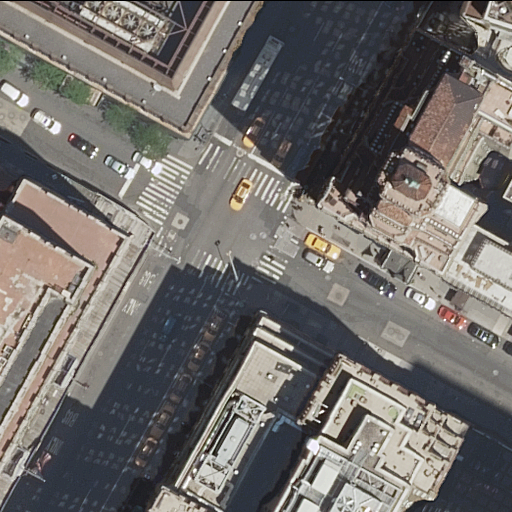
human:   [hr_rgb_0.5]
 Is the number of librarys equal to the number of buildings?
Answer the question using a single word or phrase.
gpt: no

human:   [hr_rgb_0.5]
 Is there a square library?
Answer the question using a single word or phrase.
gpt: no

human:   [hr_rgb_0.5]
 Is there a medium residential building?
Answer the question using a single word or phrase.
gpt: yes

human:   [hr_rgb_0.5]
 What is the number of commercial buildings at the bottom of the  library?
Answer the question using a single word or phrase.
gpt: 0

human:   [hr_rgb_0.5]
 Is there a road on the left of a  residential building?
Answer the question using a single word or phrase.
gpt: yes

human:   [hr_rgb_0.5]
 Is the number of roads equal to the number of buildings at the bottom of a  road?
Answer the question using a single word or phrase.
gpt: yes

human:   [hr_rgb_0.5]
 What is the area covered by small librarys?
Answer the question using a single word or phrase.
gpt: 0m2

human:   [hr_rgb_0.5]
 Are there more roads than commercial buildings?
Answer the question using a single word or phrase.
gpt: yes

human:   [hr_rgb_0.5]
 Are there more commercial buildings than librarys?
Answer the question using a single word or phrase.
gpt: no

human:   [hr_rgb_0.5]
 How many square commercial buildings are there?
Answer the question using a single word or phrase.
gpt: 0

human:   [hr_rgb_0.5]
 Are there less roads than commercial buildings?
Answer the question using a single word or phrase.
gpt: no

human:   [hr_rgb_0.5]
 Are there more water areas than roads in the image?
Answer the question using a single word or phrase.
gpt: no

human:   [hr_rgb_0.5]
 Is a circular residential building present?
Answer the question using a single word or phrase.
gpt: no

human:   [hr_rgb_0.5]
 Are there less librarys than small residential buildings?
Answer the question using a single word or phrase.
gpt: no

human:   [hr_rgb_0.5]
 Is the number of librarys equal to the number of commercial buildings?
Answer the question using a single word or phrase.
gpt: no

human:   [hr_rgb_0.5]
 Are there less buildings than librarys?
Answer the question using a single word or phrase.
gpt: no

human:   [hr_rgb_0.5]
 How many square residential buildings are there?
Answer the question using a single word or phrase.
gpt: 0

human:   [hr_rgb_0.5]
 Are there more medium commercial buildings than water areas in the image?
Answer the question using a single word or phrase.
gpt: no

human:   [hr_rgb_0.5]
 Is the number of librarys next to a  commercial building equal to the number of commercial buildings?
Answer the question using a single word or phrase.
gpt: yes

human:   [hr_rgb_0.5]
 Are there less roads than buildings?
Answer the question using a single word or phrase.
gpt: yes

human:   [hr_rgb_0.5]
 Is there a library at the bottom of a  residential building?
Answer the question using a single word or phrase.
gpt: no

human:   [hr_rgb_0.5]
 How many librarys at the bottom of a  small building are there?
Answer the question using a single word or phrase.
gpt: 0

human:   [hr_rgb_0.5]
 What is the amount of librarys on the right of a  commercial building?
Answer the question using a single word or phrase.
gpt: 0

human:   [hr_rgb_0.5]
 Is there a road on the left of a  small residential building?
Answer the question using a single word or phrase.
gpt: no

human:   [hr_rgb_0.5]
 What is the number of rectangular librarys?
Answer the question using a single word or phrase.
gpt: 1

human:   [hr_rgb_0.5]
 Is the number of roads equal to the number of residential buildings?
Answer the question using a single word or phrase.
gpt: no

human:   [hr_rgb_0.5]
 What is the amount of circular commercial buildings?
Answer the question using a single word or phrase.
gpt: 0

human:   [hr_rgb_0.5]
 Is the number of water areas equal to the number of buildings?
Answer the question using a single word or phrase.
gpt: no

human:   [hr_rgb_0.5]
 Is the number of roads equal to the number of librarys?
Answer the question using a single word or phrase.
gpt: no

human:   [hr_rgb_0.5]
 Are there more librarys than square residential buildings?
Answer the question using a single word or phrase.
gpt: yes

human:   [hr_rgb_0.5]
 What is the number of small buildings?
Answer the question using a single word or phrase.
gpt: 0

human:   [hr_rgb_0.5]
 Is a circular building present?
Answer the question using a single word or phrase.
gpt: no

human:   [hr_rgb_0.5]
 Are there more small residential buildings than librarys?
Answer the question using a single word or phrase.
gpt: no

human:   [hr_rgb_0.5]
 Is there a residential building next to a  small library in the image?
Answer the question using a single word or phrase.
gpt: no

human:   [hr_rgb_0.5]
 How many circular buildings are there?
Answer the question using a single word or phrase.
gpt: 0

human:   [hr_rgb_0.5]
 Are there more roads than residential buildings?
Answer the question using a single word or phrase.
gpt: no